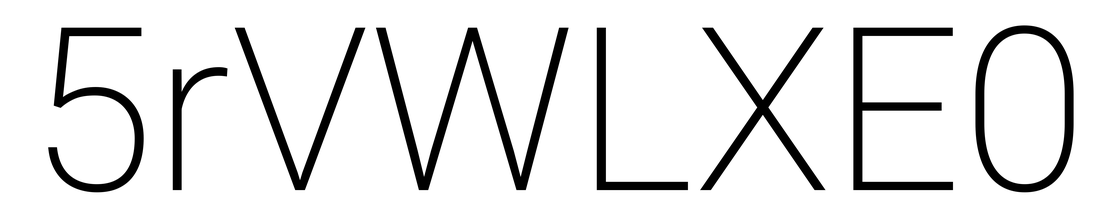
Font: Roboto_ExtraLight